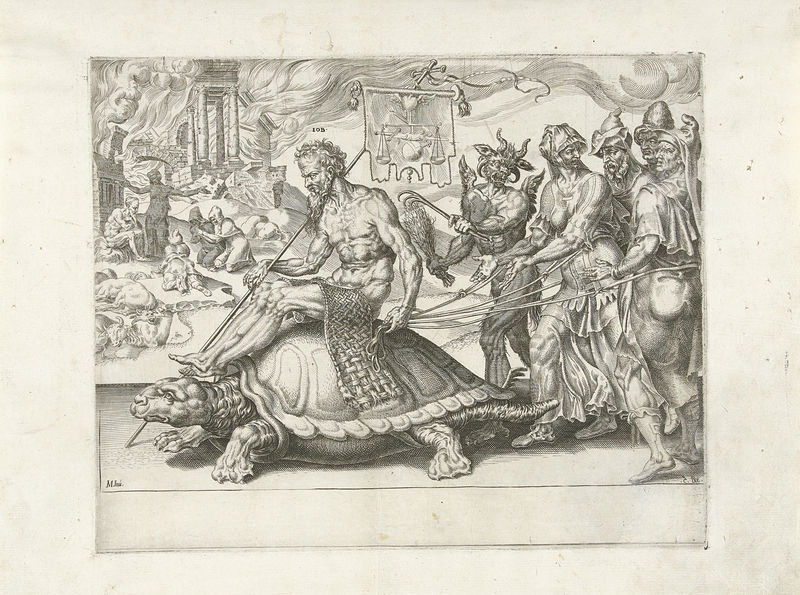
Titel: Triomf van Job
Künstler: Dirck Volckertsz Coornhert
Standort: Amsterdam
Institution: Rijksmuseum
Schlagwörter: feuer, mann, wolken, menschen, hintergrund, hüte, männer, säulen, zeichnung, alt, bart, gericht, leinen, rauch, reiter, reiten, stab, fahne, flagge, zug, banner, brand, lanze, men, people, white, black, gray, grey, old, sit, woman, homme, picture, print, nacktheit, ruine, panzer, waage, kreuz, flammen, seil, radierung, stich, smoke, hölle, muskel, teufel, hell, man, naked, nude, roman, building, helmet, herz, tempel, speer, drawing, kupferstich, black and white, prière, ruins, army, etching, hats, illustration, sketch, schildkröte, battle, beard, devil, brennend, wings, rope, flag, mager, arms, buildings, scale, back, detail, engraving, map, pencil, religion, animal, war, fire, mythical, warrior, chest, gefesselt, riding, horns, shell, klage, burning, flames, whip, balance, staff, evil, démon, monster, stan, justice, muscles, monsters, servants, prisoner, slaves, strength, scales, destruction, d, bulding, inferno, satan, kingdom, musculature, bad, ropes, pull, sinner, slow, abs, turtle, tortoise, tortue, tutle, tmephisto, greek- classical, devilž, libre, man on turtle, orbe, tortise, flaf, kreuzsab, schidlkröte, turle, trutle, sdchildkröte